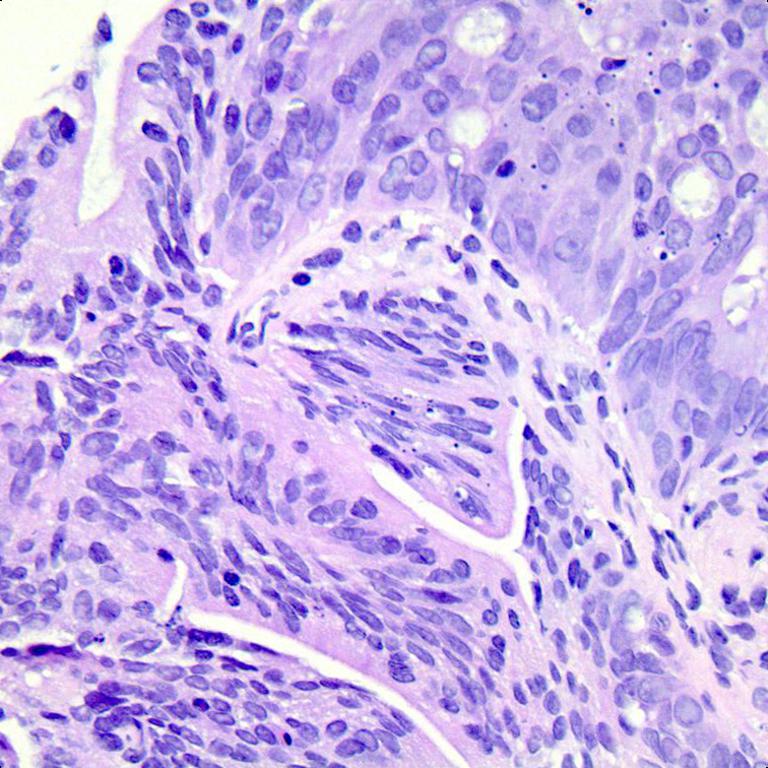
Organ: colon
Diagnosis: adenocarcinomas